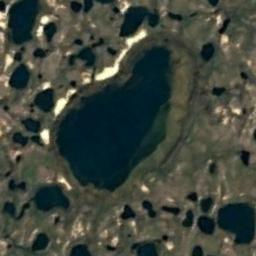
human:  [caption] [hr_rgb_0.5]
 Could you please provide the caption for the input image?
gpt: There is an irregular blue lake on the yellow-brown ground with sparse green vegetation, Surrounded by many smaller lakes .

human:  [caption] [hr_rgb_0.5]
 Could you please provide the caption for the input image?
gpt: There are many lakes of different shapes and sizes .

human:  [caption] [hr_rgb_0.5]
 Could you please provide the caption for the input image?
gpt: The lake is surrounded by land .

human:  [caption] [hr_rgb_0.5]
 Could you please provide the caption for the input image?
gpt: Some lakes of different sizes lie on a flat ground and the water is dark blue .

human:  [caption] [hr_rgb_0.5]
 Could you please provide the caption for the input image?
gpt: There are many lakes irregularly distributed .